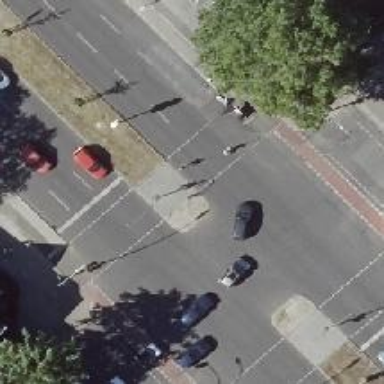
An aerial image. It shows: Road crossing with traffic signals.